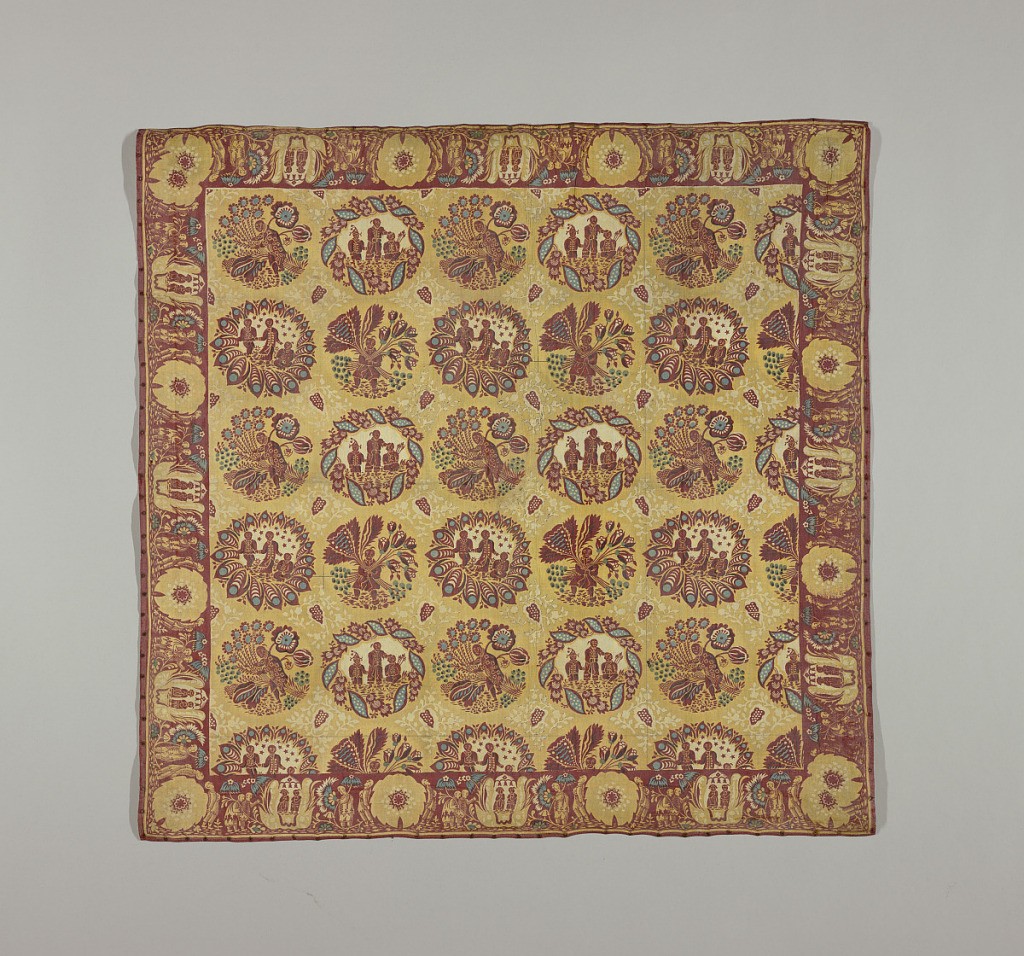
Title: Kerchief
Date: ca. 1805
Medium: glazed cotton Technique: printed
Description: Kerchief with a Chinoiserie border design printed in black on a red ground with yellow flowerheads. Mustard yellow central field with small areas and foliage patterns reserved in white. Design in horizontal-perpendicular repeat of four different groups of small Chinese figures in foliage or floral enframements in red, blue and green where printed over yellow and dark brown.